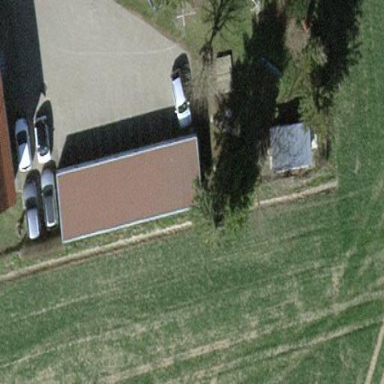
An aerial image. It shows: Garage building.